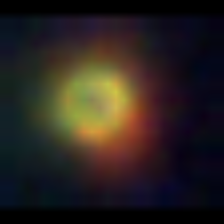
Taxon: NanoPlankton
Group: Other